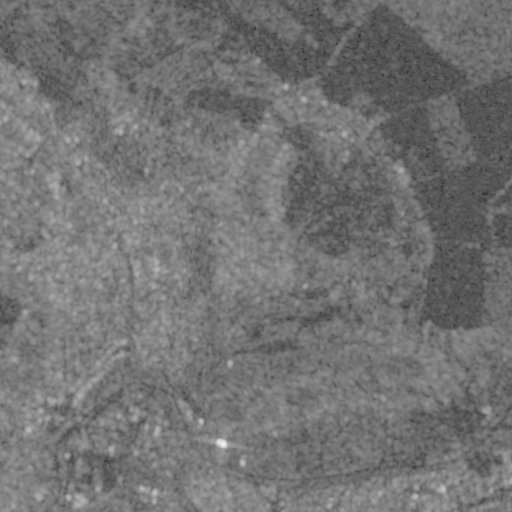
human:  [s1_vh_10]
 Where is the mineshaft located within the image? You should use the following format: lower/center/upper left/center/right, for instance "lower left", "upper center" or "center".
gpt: The mineshaft is located in the upper left of the image.
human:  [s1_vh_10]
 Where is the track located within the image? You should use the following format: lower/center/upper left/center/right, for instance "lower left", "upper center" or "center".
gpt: The track is located in the center left of the image.
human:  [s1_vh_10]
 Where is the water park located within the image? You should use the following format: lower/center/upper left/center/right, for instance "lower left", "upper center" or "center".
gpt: The water park is located in the upper left of the image.
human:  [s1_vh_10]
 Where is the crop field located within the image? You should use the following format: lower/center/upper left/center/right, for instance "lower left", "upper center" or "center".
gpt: There is no crop field in the image.

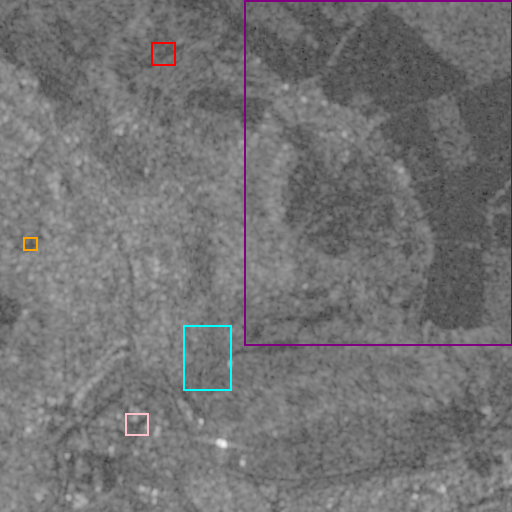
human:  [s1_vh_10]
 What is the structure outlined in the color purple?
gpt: The structure outlined in purple is a crop field.
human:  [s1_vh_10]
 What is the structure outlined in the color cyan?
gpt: The structure outlined in cyan is a park.
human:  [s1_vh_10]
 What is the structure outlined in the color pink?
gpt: The structure outlined in pink is a parking lot.
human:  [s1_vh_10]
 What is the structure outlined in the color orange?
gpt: The structure outlined in orange is a track.
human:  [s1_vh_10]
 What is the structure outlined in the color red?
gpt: The structure outlined in red is a water park.
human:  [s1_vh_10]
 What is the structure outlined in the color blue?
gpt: There is no blue outline.